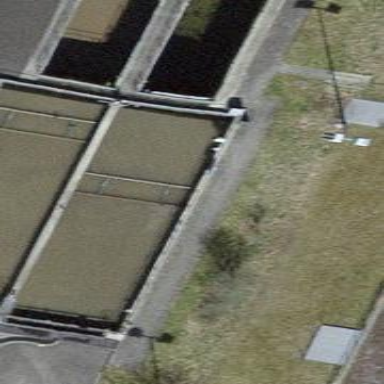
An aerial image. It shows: Body of wastewater.